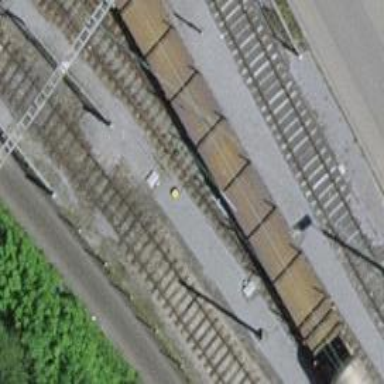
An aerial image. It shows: Railway switch.